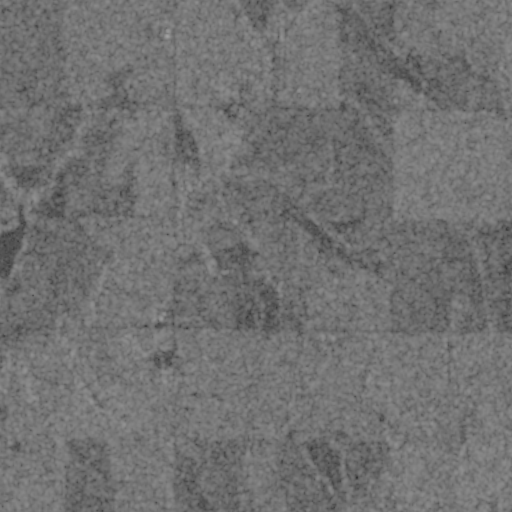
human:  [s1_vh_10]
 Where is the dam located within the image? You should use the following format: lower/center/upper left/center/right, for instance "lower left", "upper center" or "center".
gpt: The dam is located in the center left of the image.
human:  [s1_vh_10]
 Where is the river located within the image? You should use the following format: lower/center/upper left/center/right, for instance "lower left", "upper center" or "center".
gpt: The river is located in the lower of the image.
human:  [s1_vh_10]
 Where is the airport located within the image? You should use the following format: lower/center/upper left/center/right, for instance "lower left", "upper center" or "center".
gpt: There is no airport in the image.

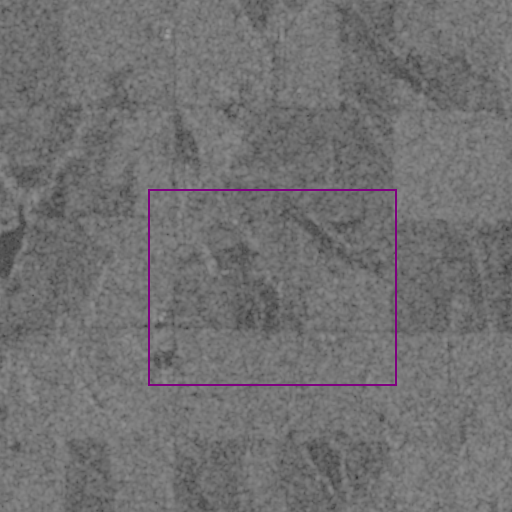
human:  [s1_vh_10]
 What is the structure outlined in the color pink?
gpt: There is no pink outline.
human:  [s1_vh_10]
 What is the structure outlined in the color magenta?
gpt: There is no structure outlined in magenta.